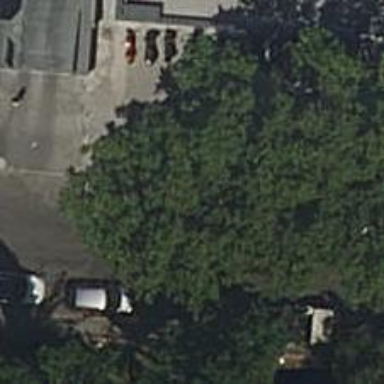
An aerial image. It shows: Motorcycle parking area.